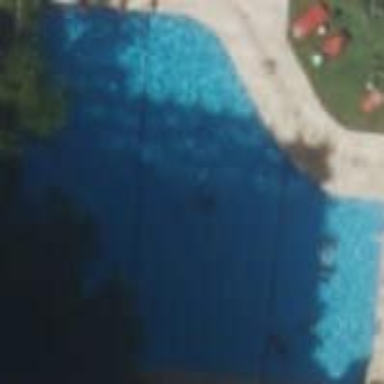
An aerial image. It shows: Swimming pool located in leisure land.